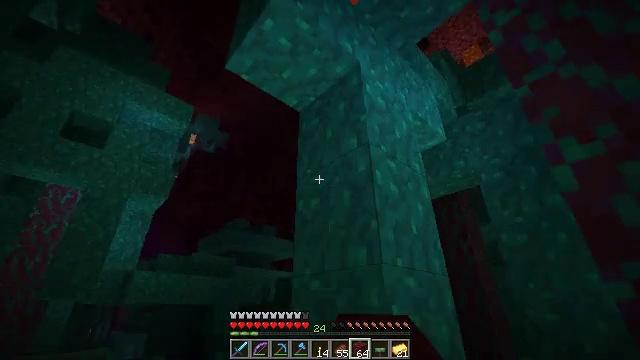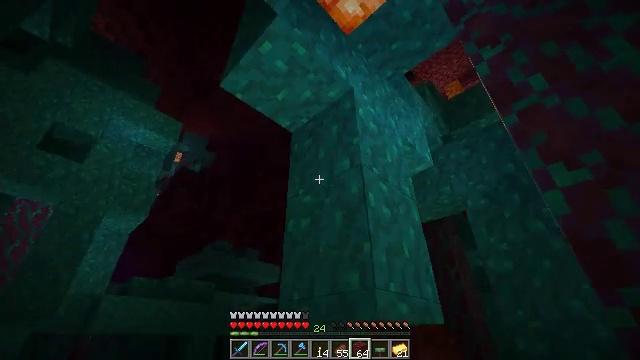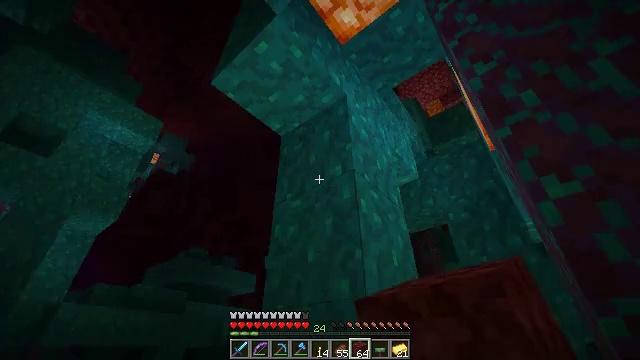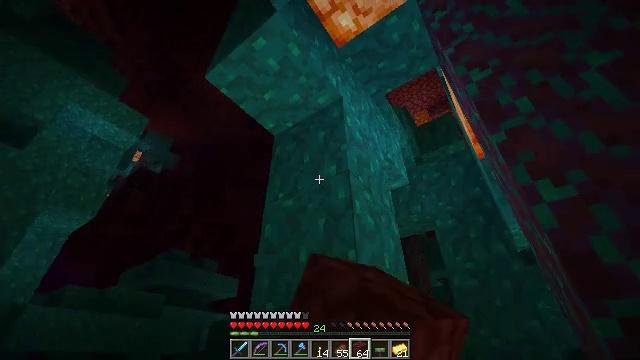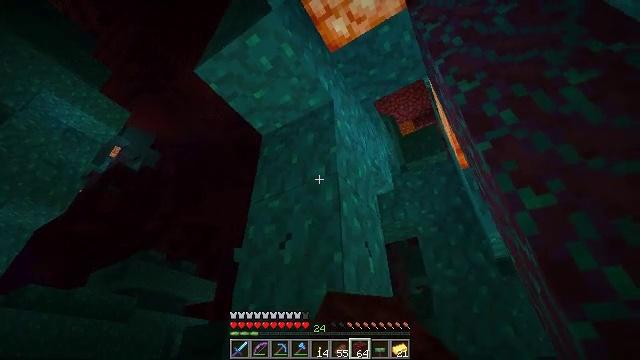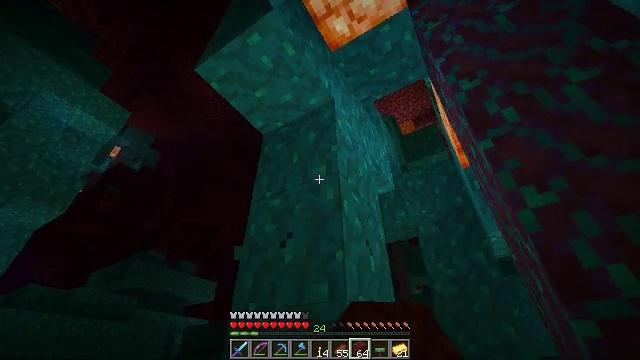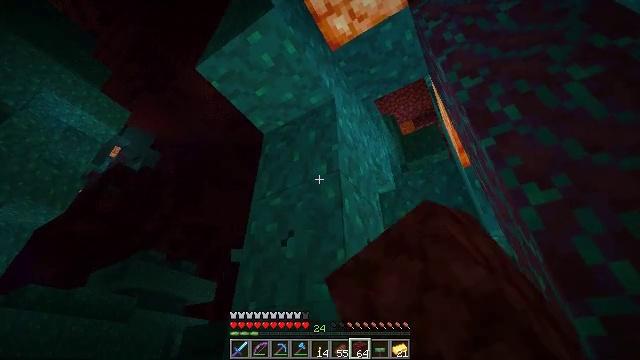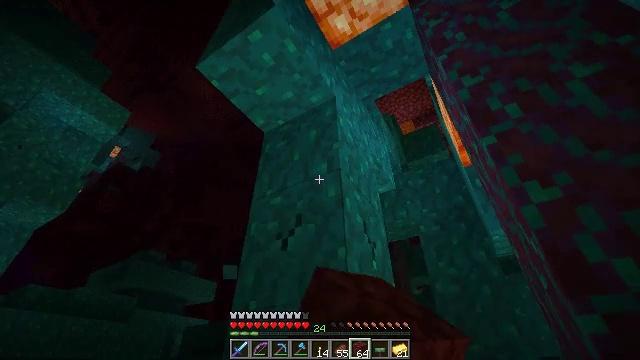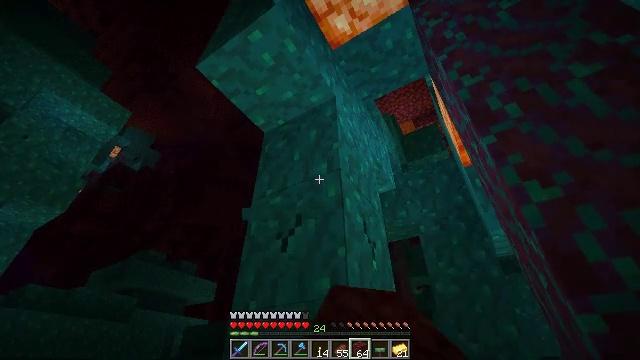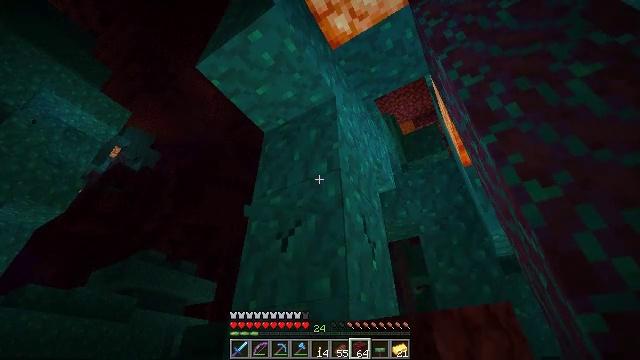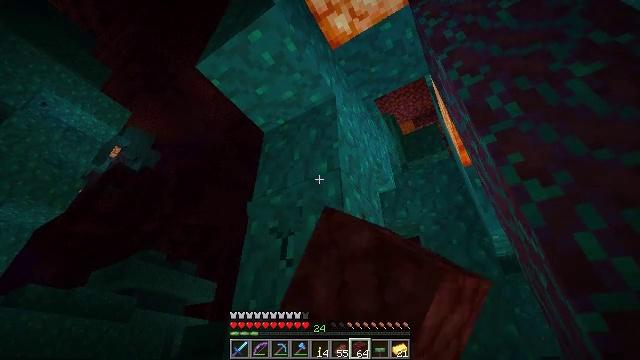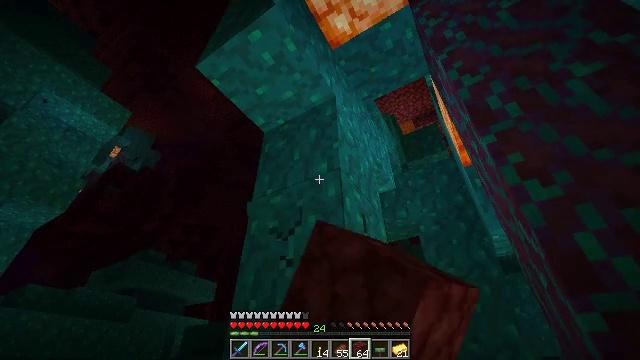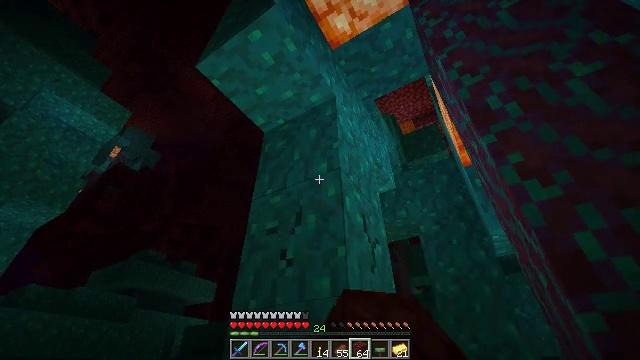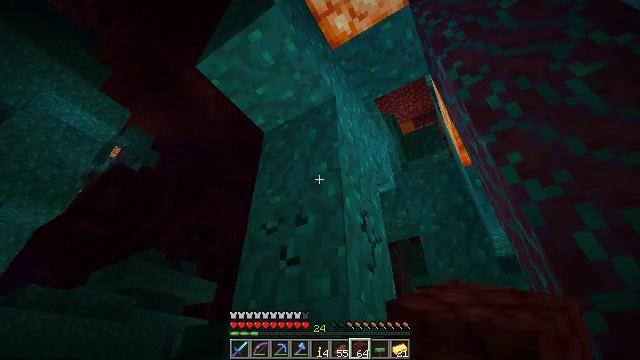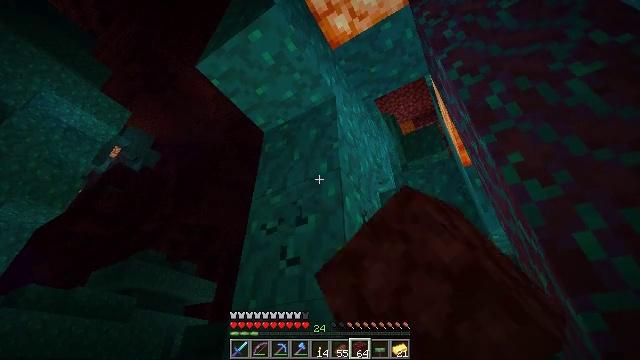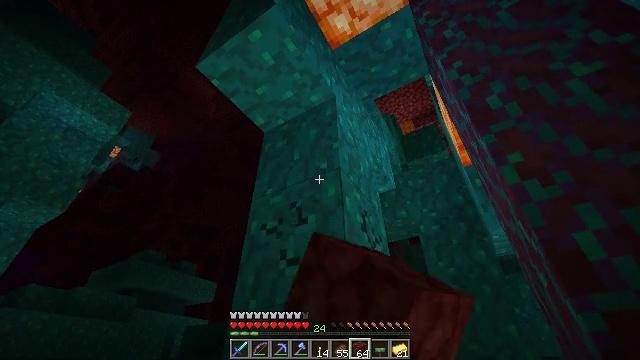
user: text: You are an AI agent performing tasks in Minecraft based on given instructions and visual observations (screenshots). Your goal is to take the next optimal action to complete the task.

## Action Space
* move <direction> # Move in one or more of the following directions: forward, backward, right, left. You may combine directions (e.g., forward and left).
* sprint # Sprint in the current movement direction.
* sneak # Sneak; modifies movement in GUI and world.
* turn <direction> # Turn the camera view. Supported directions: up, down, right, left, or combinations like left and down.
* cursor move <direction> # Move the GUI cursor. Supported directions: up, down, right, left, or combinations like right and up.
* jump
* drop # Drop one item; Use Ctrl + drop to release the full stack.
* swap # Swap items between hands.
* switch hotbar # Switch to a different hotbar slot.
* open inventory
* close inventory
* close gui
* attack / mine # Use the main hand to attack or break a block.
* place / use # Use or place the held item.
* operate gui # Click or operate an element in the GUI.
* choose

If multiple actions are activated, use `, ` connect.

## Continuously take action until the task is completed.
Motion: motion action
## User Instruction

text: Break the warped wart block.
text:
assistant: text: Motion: turn right and up, attack / mine
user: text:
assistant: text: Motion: turn right and up, attack / mine
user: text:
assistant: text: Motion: turn right and up, attack / mine
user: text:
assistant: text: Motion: turn right and up, attack / mine
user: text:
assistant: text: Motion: attack / mine
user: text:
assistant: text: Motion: attack / mine
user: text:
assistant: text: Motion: attack / mine
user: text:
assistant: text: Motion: attack / mine
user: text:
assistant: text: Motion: attack / mine
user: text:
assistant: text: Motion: attack / mine
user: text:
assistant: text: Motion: attack / mine
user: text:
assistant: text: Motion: attack / mine
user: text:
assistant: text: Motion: attack / mine
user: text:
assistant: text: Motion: attack / mine
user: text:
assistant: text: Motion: attack / mine
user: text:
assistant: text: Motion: attack / mine
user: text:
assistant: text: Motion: attack / mine
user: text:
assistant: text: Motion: attack / mine
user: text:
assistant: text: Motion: attack / mine
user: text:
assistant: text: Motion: attack / mine
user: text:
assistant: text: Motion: attack / mine
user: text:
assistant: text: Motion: attack / mine
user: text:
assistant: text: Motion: attack / mine
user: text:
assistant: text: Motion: attack / mine
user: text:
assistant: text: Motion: attack / mine
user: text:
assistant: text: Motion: attack / mine
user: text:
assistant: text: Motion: attack / mine
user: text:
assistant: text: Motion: attack / mine
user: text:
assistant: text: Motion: attack / mine
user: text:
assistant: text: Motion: attack / mine